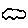
Label: cloud